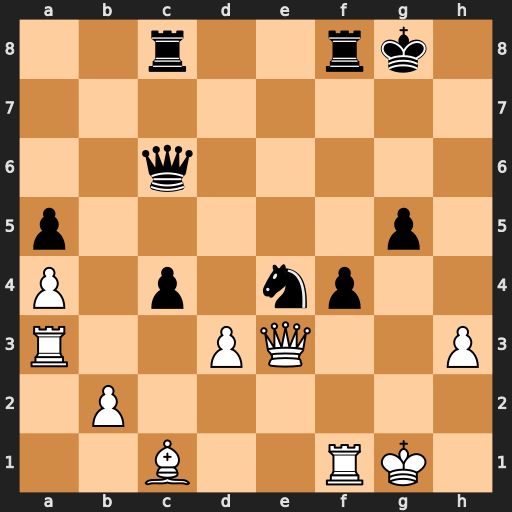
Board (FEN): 2r2rk1/8/2q5/p5p1/P1p1np2/R2PQ2P/1P6/2B2RK1
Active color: w
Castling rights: -
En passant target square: -
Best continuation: Qxe4 Qxe4 dxe4